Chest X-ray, AP view. Patient: 52 years old, sex F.
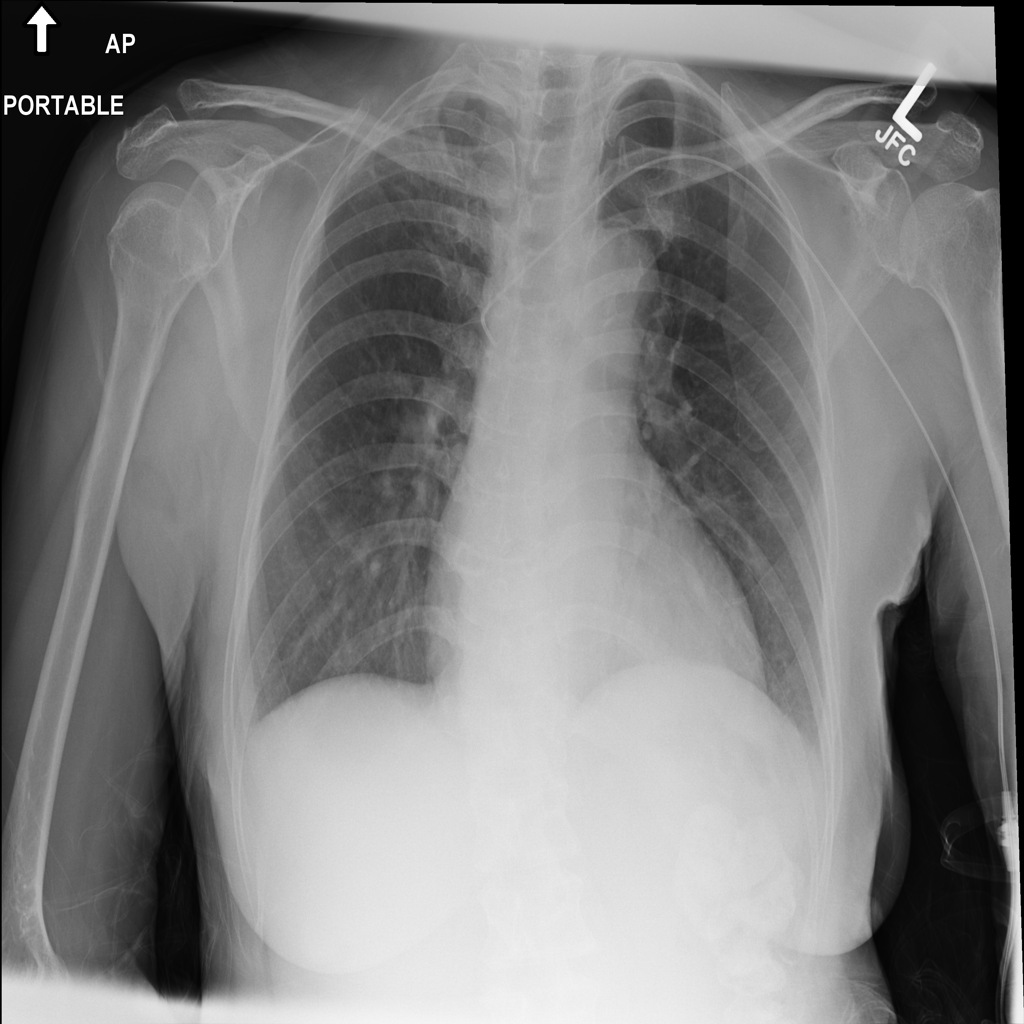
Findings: No Finding